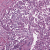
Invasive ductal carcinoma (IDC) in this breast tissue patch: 1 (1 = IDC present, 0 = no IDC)